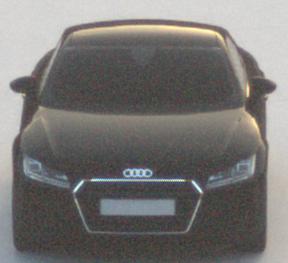
Make: Audi
Model: TT Coupé 1.8 TFSI
Detailed model: TT (8S) Coupé
Model produced from: 2015/08
Model produced until: 2018/06
Doors: 3
Color: black
Road condition: dry road
Daytime: sunrise or sunset
Contrast: low contrast